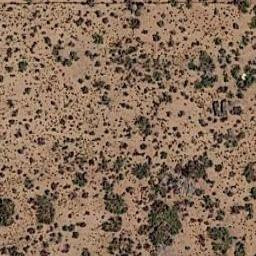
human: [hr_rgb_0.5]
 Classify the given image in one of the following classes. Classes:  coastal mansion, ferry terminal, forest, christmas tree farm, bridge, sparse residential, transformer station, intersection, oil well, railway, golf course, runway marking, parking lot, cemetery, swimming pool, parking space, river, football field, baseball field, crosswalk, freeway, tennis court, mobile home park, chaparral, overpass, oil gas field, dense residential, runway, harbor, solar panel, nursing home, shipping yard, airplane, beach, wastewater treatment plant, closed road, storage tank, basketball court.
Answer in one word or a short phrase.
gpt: chaparral